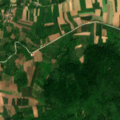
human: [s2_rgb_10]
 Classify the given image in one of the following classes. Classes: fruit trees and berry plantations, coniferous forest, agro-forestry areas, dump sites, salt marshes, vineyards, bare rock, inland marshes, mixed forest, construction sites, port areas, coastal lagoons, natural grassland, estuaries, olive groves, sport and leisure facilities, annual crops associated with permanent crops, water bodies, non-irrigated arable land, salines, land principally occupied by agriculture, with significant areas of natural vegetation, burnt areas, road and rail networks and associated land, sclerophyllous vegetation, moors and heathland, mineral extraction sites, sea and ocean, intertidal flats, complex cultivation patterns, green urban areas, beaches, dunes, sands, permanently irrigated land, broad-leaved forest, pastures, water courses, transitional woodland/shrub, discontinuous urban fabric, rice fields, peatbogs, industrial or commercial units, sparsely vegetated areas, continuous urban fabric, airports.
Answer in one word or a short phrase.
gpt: complex cultivation patterns, land principally occupied by agriculture, with significant areas of natural vegetation, broad-leaved forest